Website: bh-photo
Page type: customer-info-address
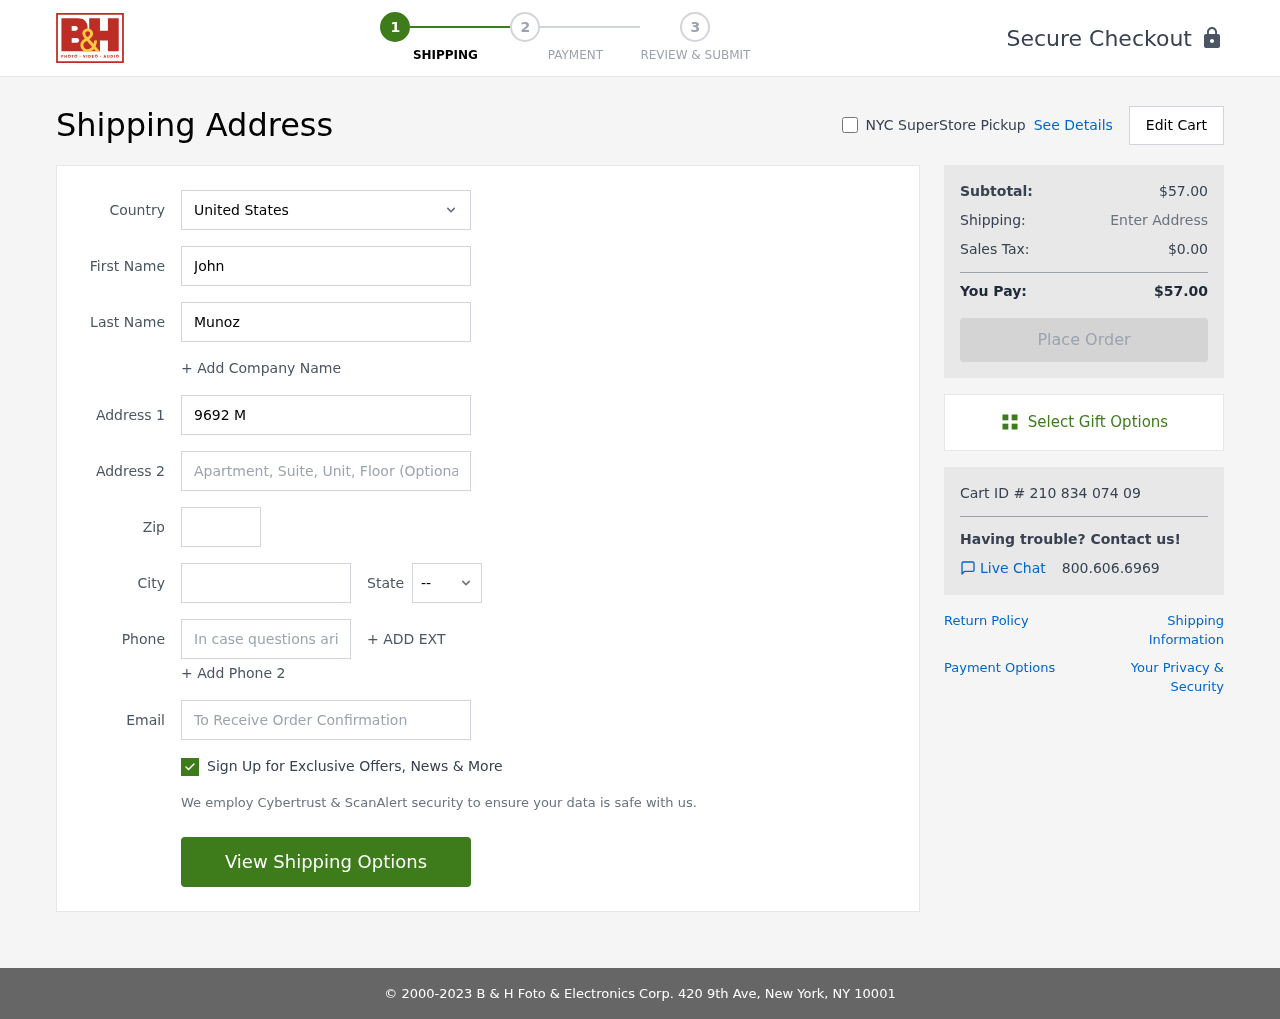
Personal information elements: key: PII_CITY
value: Jeremychester
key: PII_COUNTRY
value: United States
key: PII_EMAIL
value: john_munoz@yahoo.com
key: PII_FIRSTNAME
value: John
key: PII_LASTNAME
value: Munoz
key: PII_PHONE
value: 8178660710
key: PII_POSTCODE
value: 60632
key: PII_STATE_ABBR
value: AK
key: PII_STREET
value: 9692 Michelle Drives
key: PII_STREET2
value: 059 Gordon Mountains
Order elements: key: ORDER_SUBTOTAL
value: $57.00
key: ORDER_TAX
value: $0.00
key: ORDER_TOTAL
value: $57.00
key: ORDER_ID
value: Cart ID # 210 834 074 09